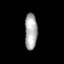
Tissue: prostate
Cell type: T cells
Senescence score: 0.7465
Nuclear area (px): 446
Mean DAPI intensity: 168.558